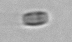
Label: pennate